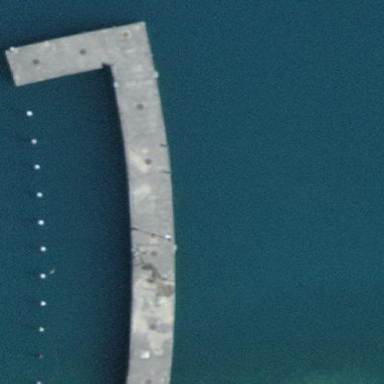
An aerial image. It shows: Man-made pier.